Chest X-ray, PA view. Patient: 38 years old, sex F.
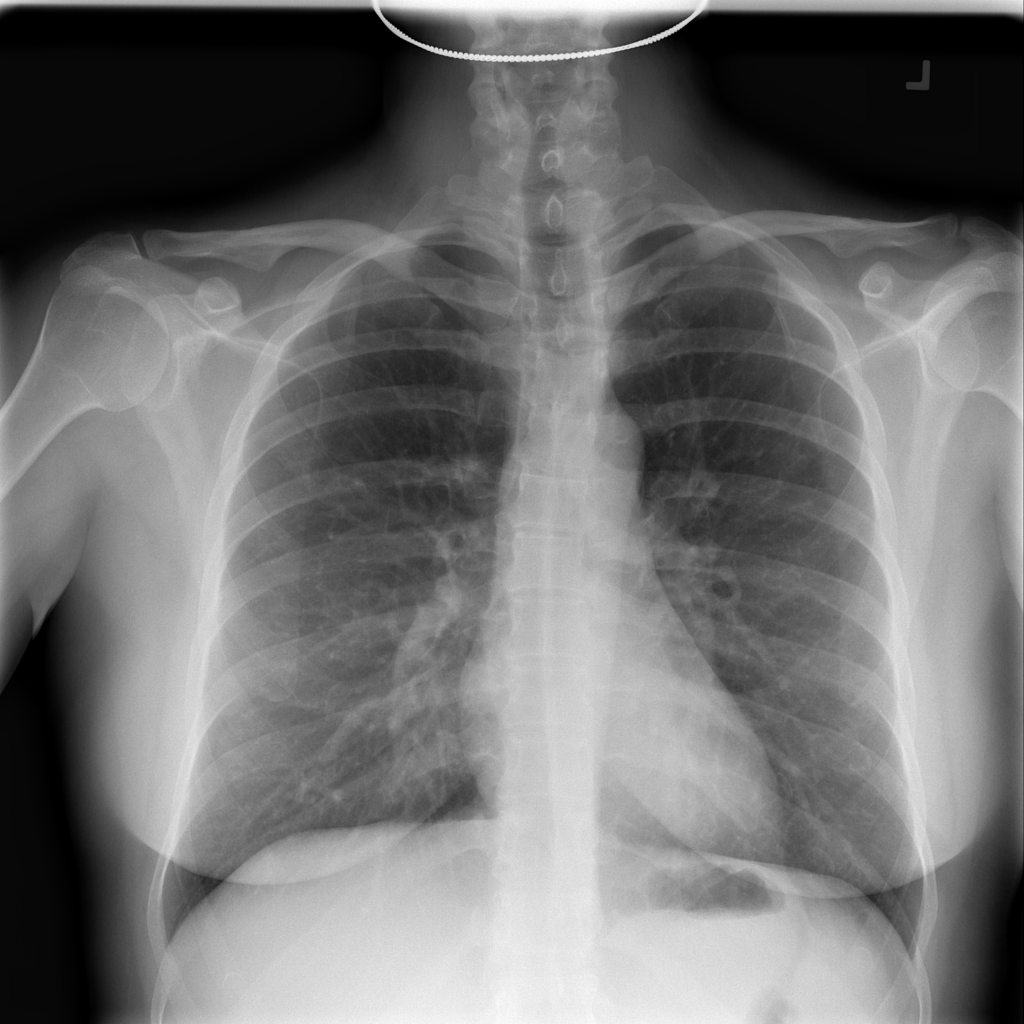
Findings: No Finding